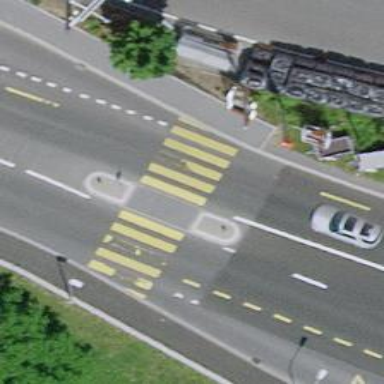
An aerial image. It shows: Uncontrolled road crossing.